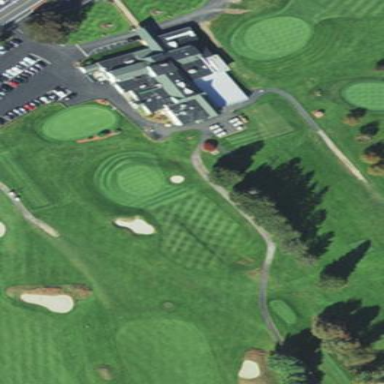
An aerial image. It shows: Grassy area designated as golf fairway.